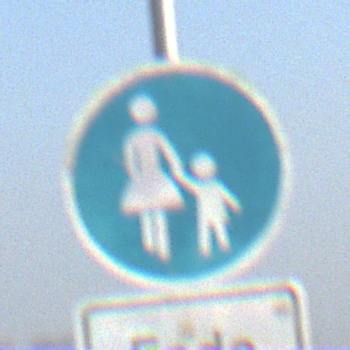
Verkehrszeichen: Gehweg
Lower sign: HinweisDurchVerbaleAngabe2
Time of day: SunriseSunset
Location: Outdoor (Urban)
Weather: Clear
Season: NotSpecified
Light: Natural